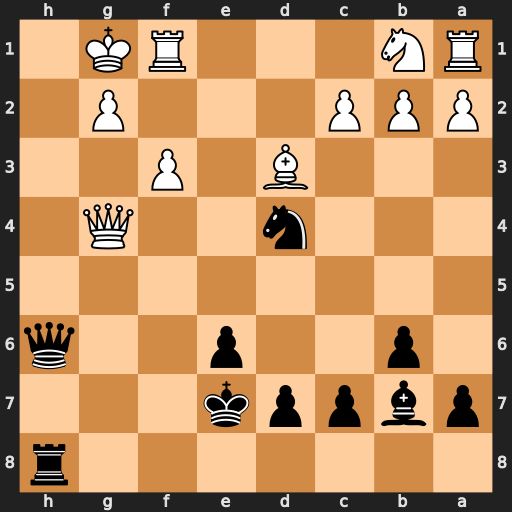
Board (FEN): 7r/pbppk3/1p2p2q/8/3n2Q1/3B1P2/PPP3P1/RN3RK1
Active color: b
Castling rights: -
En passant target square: -
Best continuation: Nxf3+ Rxf3 Bxf3 Qxf3 Qh1+ Kf2 Rf8